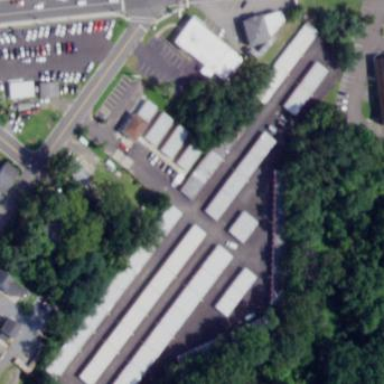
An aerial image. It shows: Storage rental shop located in building.